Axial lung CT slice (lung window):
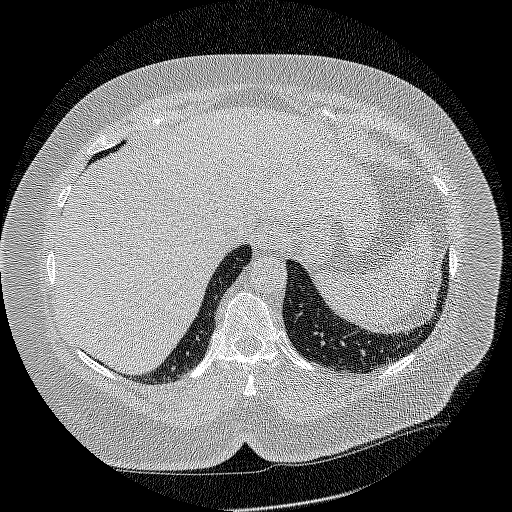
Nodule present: no